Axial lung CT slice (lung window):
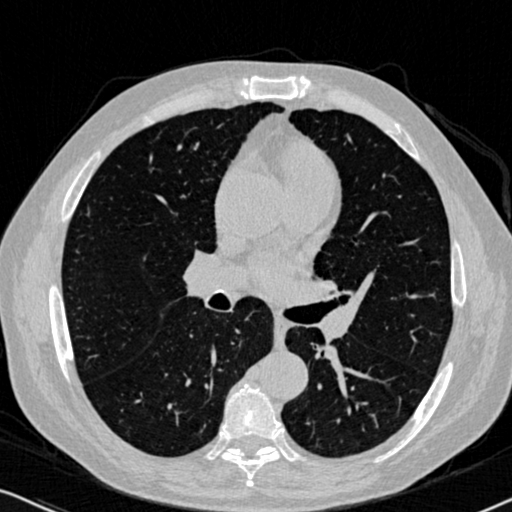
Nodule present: no